Question: How can one guarantee (or at least come reasonably close) that one's app contains no memory leaks?
What are the specific steps one should follow please?
I tried 'Product -> Analyze', which actually found a leak, however both before and after i fixed it 'Product -> Profile -> Leaks', none were shown.
In the image below, what should i be looking at? What is an indication of a leak?

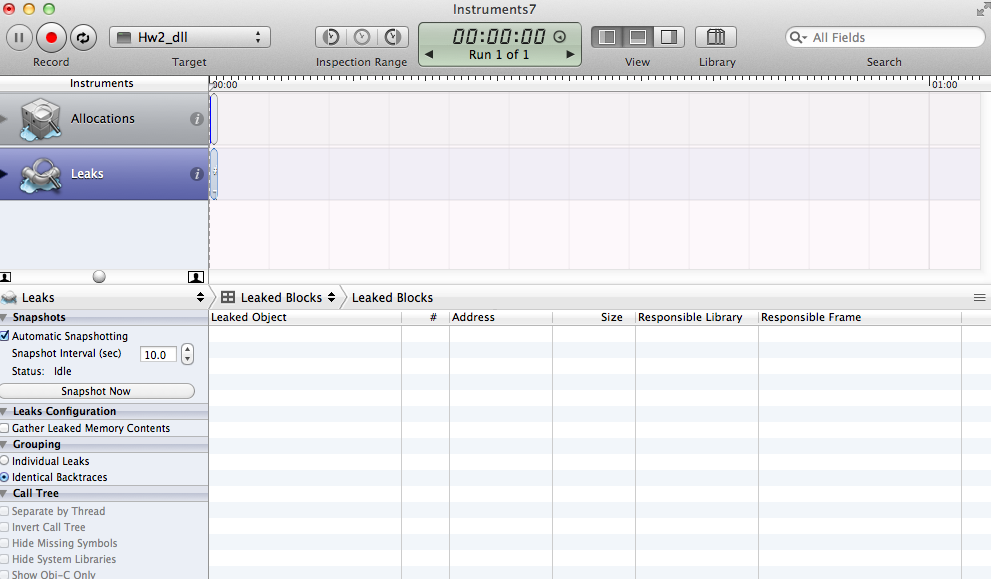
Answer: Instruments finds leaks at runtime. You need click the "Record" button on left side of toolbar to run.
Check <URL> for more details on how to detect memory leaks with Instruments.